Question: I am working with 'Perforce' and 'Eclipse'. I just created a new .jsp file in my workspace but when I try to edit it, it gives me the following error:

Whether I click 'Get Latest' or 'Don't Get Latest' I am unable to edit the file. What are the steps I can take to change this file from read-only to editable?
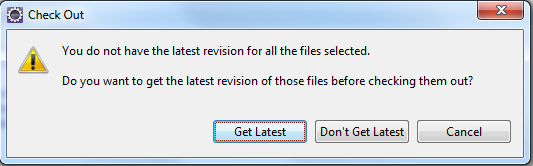
Answer: If you right click the file in project explorer go to 'properties' and uncheck 'read-only'. This will let you start editing your file again.